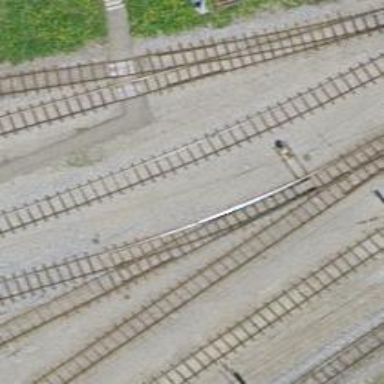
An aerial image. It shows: Narrow-gauge railway service yard with 1 track. The railway is electrified with contact line.